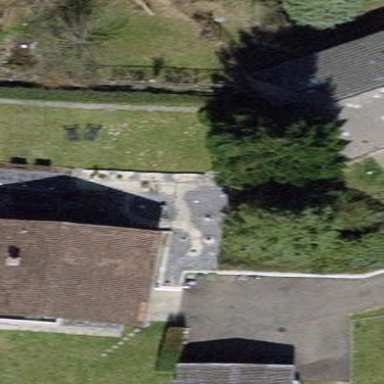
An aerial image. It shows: Semi-detached house.